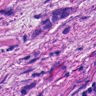
Metastatic tissue present: yes